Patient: sex M, age 57
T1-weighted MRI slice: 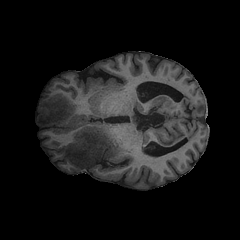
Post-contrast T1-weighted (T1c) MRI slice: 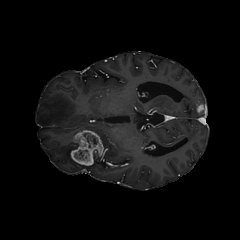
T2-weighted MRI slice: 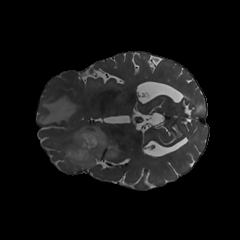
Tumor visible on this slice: yes
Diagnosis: Glioblastoma, IDH-wildtype
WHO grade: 4